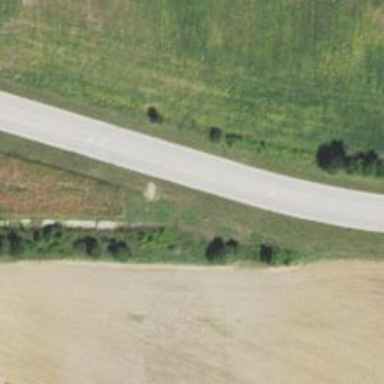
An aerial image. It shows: Abandoned road.